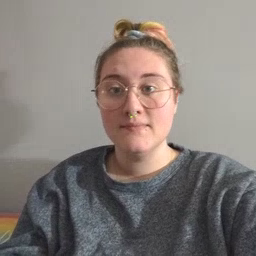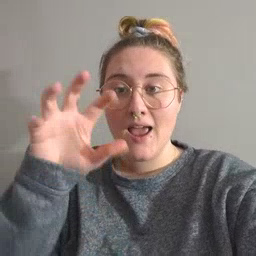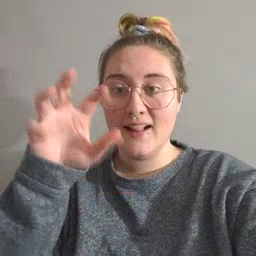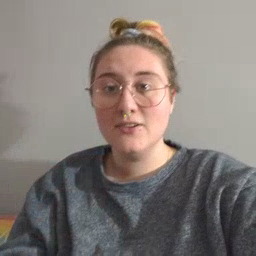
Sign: alligator